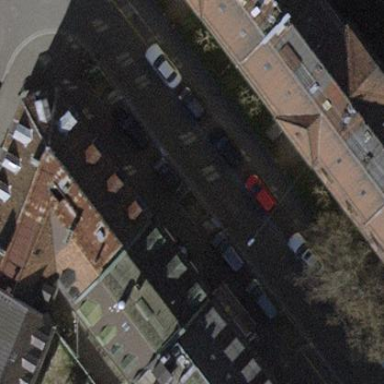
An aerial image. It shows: Parking lane for vehicles.